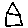
Label: house